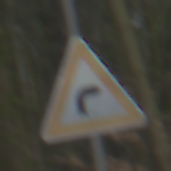
Verkehrszeichen: KurveRechts
Umgebung: Outdoor, Nature
Tageszeit: Midday
Wetter: Overcast
Licht: Natural
Jahreszeit: NotSpecified
Kontrast: LowContrast